Interaction volume radius: 10 \u00c5
Interaction volume height: 30 \u00c5
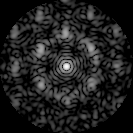
Disorder parameter: 0.6451